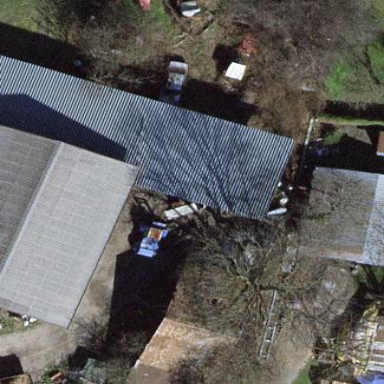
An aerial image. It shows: Farm building.